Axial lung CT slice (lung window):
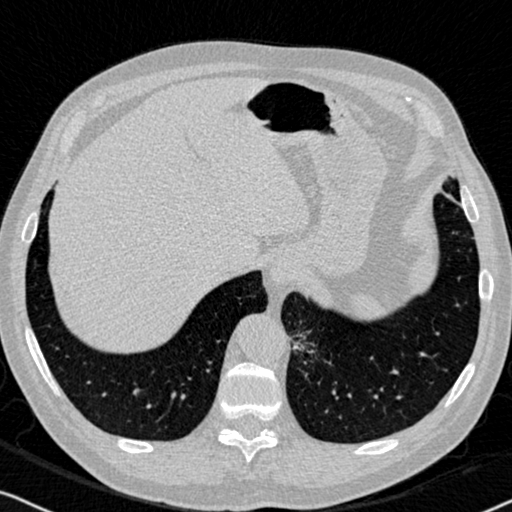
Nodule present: no